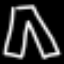
Label: pants